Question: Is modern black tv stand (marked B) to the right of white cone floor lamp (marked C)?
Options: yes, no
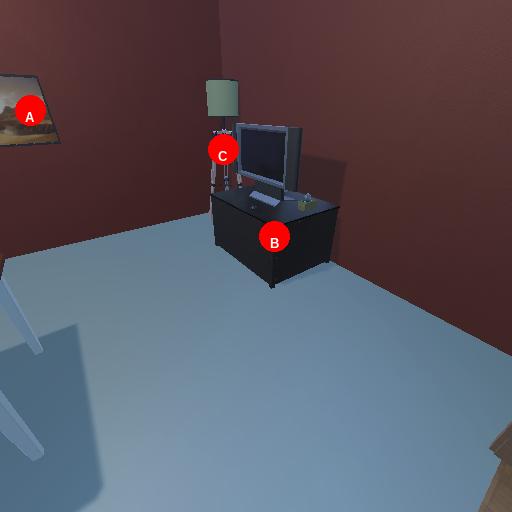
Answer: yes